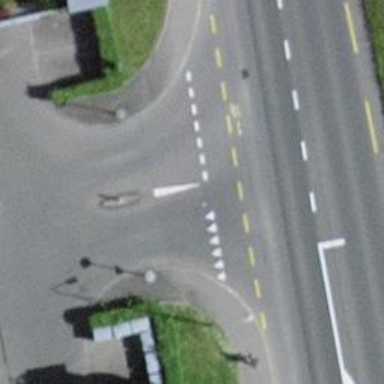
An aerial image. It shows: Road with "give way" sign.